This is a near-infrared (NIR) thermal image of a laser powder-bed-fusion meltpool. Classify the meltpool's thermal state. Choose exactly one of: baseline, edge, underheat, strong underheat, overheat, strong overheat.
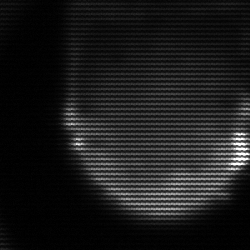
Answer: edge